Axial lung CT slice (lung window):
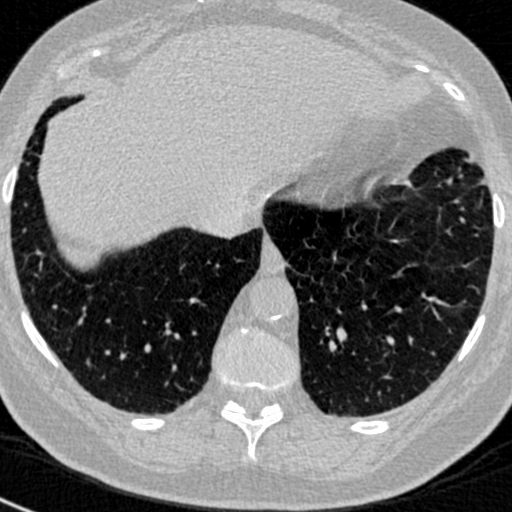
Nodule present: no